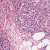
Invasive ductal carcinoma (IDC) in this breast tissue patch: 1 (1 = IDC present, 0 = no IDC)